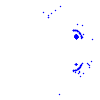
Particle: electron